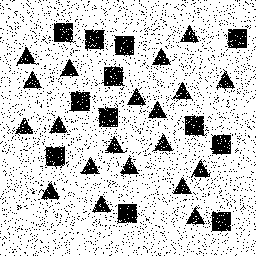
Squares: 12
Triangles: 20
Stars: 0
Total shapes: 32